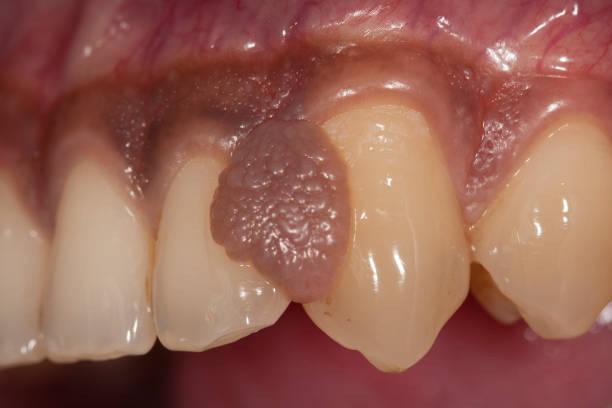
Condition: Gingivitis